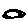
Label: cloud